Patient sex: M
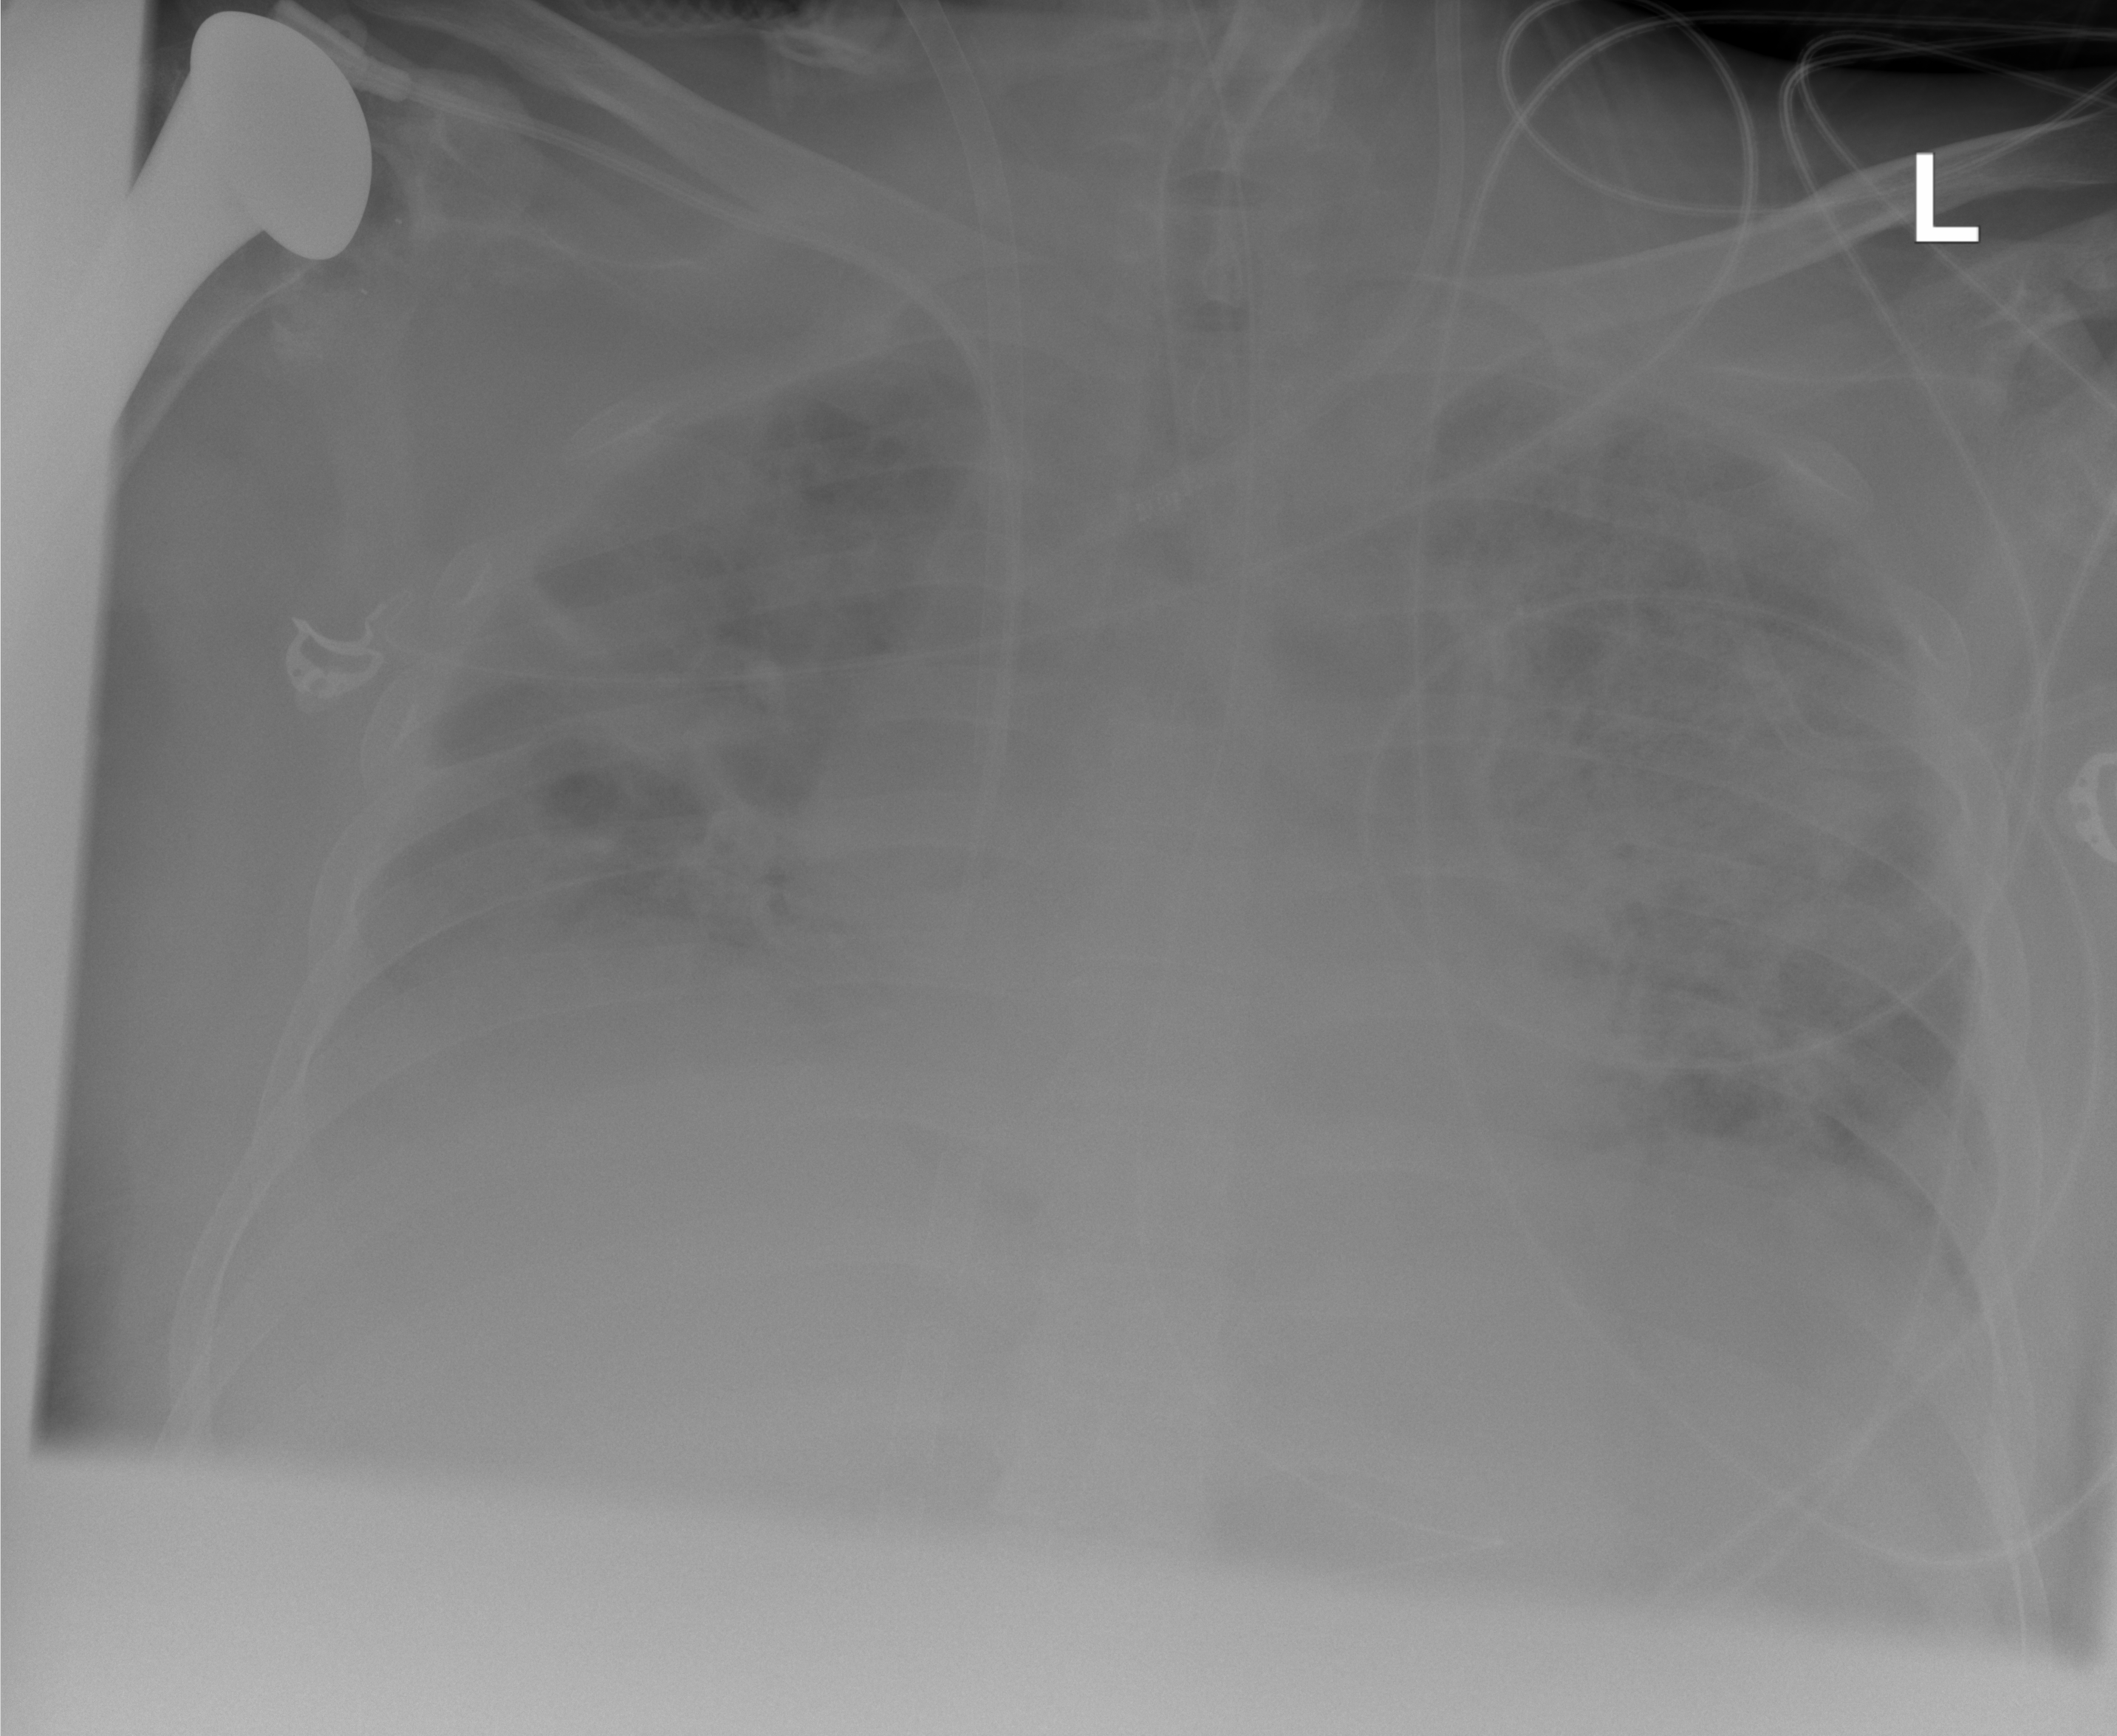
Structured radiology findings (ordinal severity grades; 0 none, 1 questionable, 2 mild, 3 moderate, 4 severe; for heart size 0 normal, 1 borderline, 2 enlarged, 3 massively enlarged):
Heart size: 0
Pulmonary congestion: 0
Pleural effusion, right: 1
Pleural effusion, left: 2
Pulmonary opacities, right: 4
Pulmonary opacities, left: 4
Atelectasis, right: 4
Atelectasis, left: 3